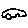
Label: car